Field crop: maize
Growth stage: 2
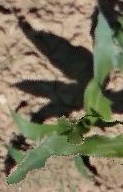
Species: maize